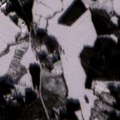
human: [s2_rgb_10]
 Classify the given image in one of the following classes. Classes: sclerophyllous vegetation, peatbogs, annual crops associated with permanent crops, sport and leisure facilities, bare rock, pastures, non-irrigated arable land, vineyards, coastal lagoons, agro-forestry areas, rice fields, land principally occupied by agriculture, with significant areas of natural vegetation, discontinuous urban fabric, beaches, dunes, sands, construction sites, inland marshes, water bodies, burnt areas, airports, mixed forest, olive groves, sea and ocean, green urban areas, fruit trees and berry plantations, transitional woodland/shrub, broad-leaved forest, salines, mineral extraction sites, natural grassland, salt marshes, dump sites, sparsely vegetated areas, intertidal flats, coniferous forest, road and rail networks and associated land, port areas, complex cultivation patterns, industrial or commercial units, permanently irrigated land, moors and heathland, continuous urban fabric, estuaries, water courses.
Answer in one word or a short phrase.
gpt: non-irrigated arable land, coniferous forest, mixed forest, transitional woodland/shrub